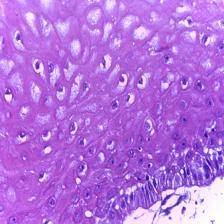
Diagnosis: Normal